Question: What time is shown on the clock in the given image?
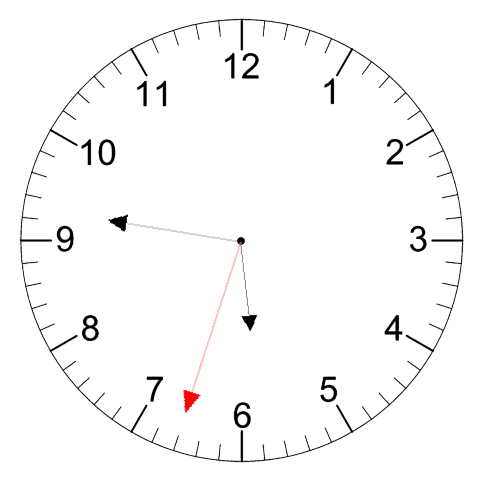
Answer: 05:46:33